Milling tool wear sample.
Tool blade image: 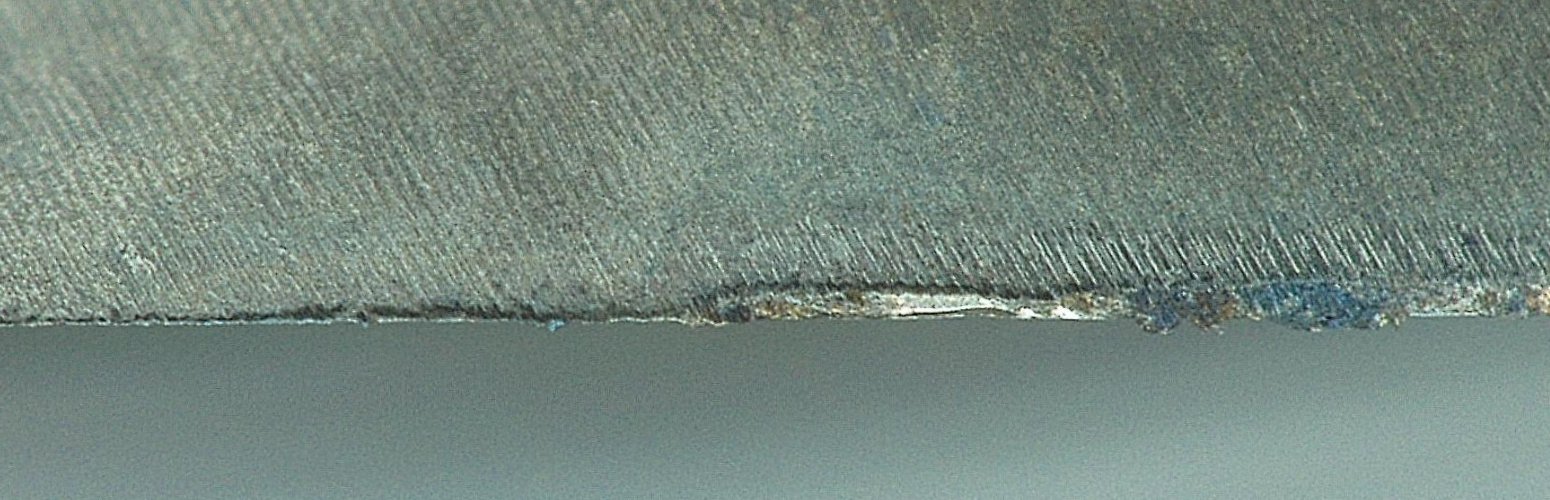
Chip image: 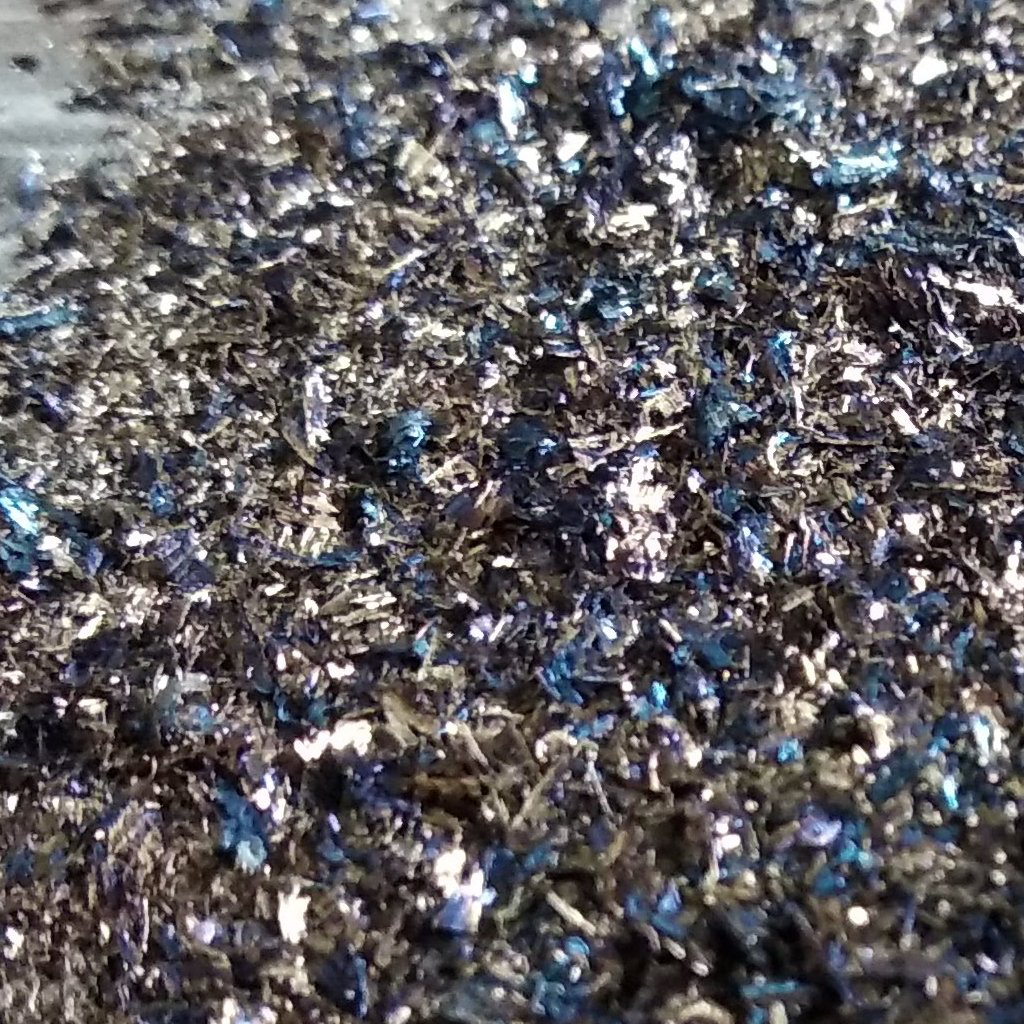
Workpiece image: 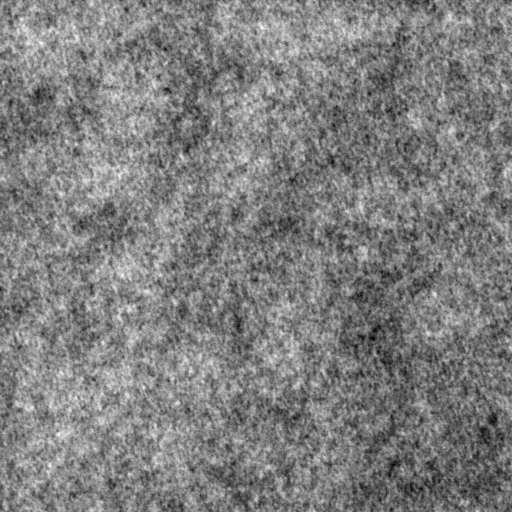
Tool wear state: dulled
Gaps: 14.44
Flank wear: 116.48
Overhang: 27.66
Force-signal Mel-spectrograms (X, Y, Z axes): 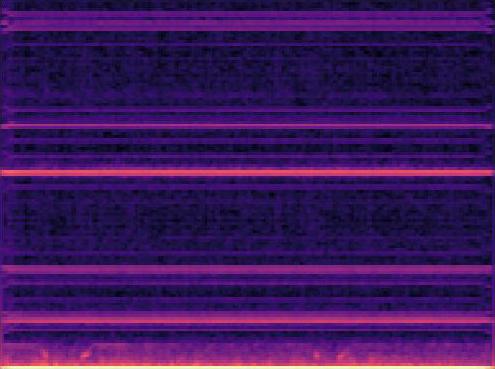 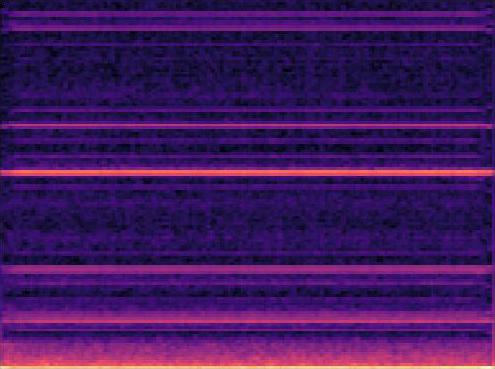 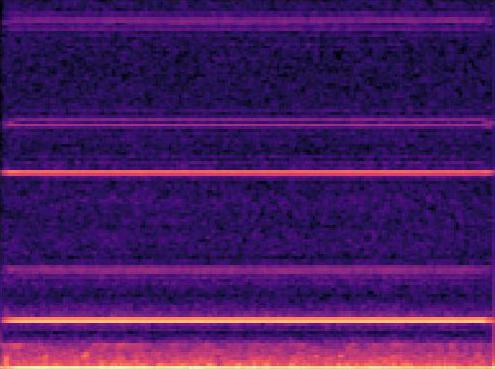
Force-signal scalograms (X, Y, Z axes): 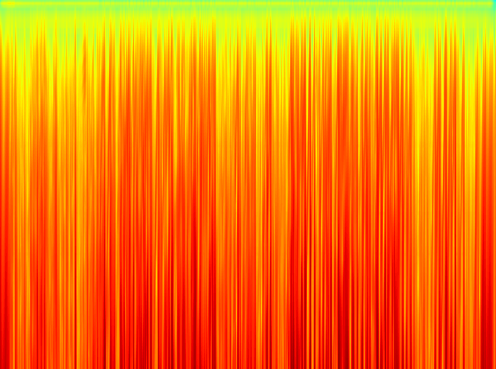 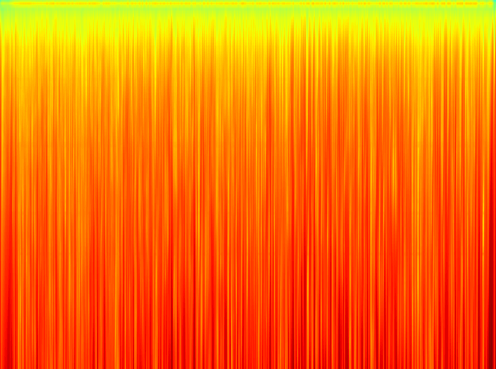 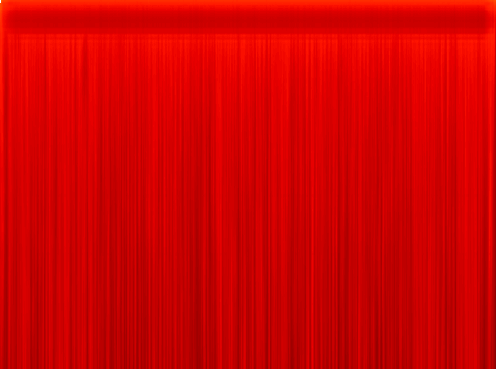
Force phase: accelerated_severe_wear